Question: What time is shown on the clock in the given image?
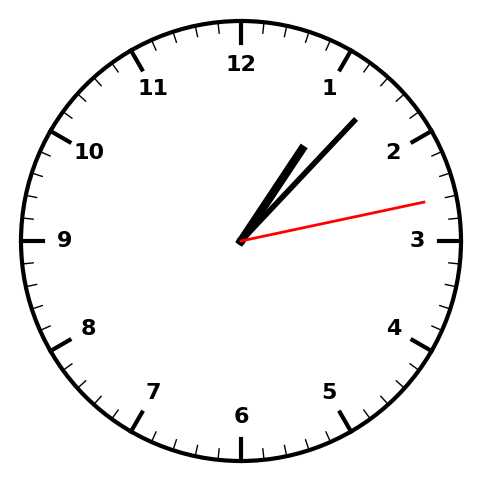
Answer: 01:07:13